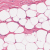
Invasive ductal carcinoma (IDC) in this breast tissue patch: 0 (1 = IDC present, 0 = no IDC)